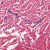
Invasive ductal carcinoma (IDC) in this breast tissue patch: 0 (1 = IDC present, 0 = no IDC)